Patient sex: M
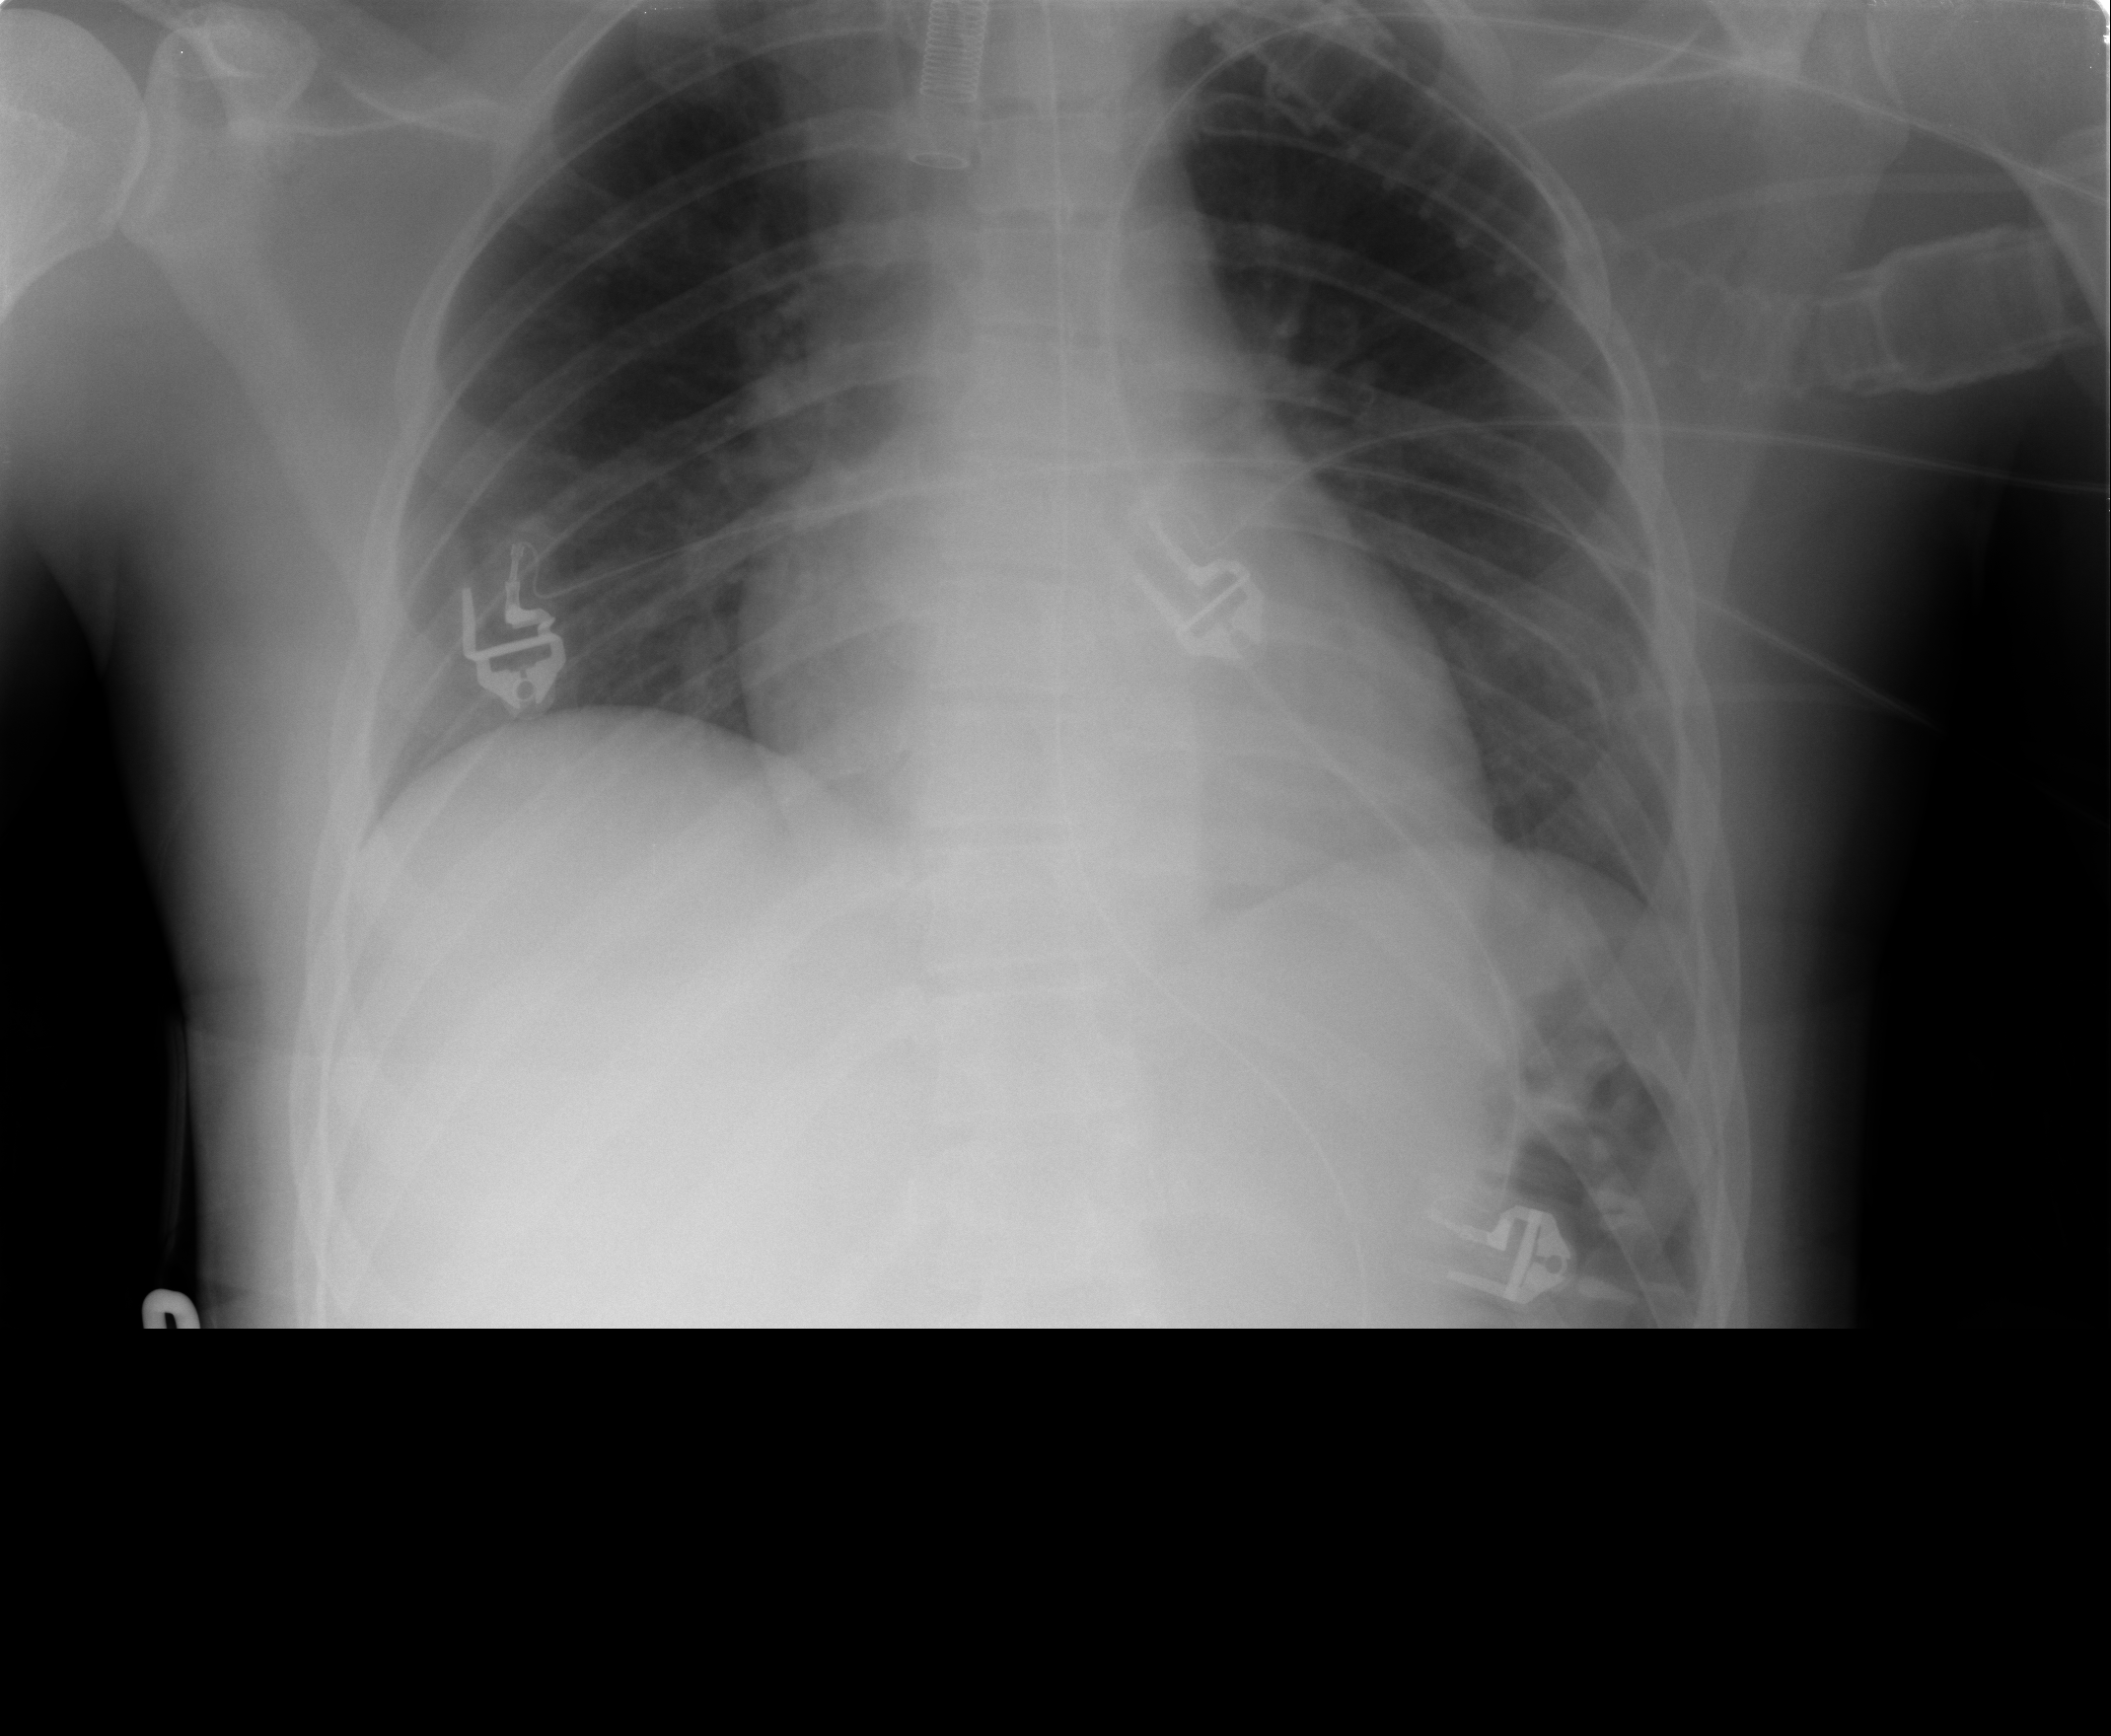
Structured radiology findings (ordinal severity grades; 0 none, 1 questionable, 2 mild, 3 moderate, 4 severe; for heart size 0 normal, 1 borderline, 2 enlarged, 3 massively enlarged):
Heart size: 0
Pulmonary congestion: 0
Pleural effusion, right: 0
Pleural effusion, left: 1
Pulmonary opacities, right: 0
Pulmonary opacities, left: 2
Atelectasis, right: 1
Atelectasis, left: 2